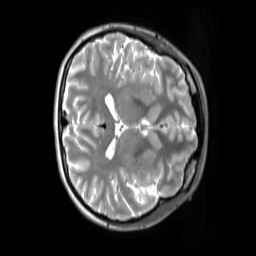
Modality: T2w
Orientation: axial
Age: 24
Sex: female
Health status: ill
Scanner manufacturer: siemens
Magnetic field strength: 3 T
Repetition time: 2.8 s
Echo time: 0.326 s